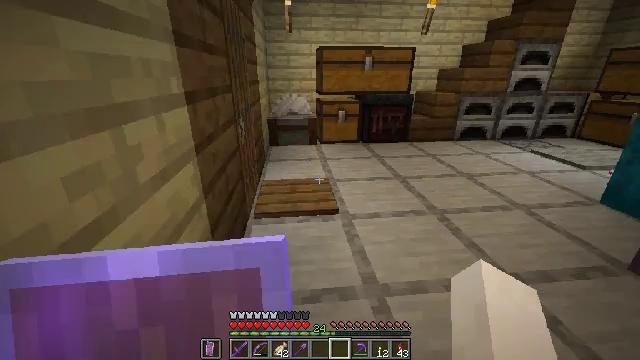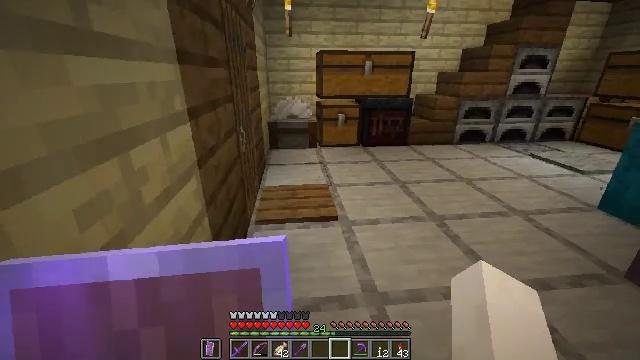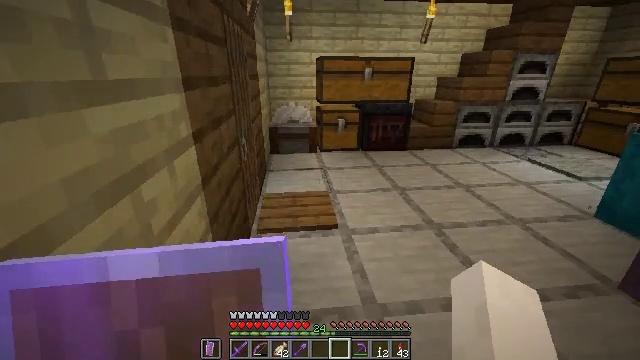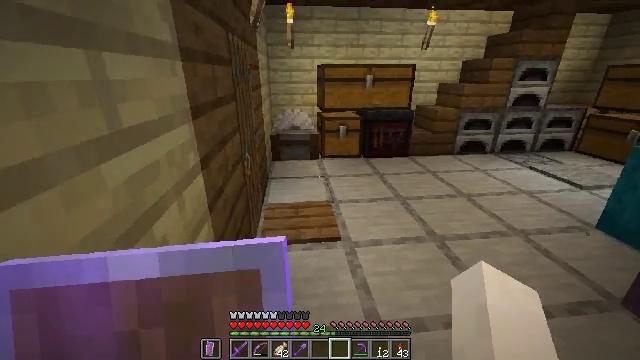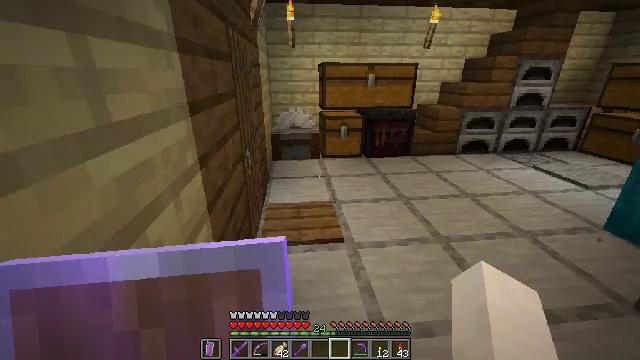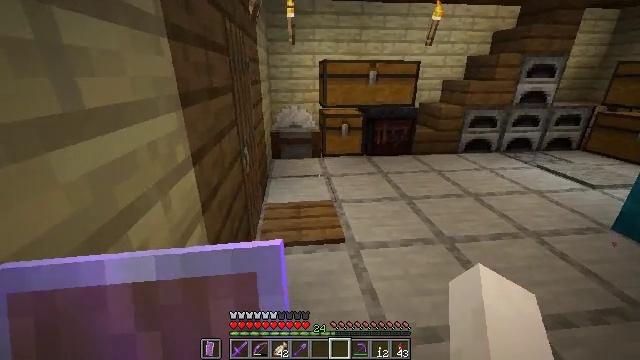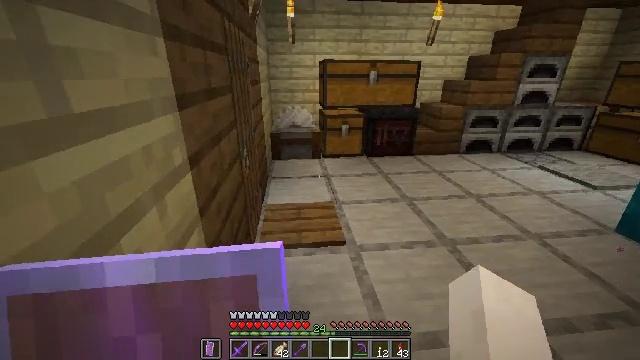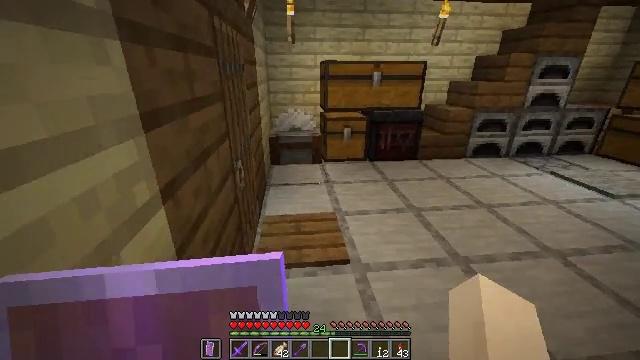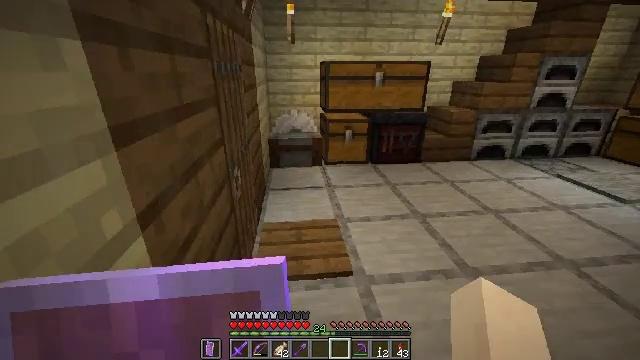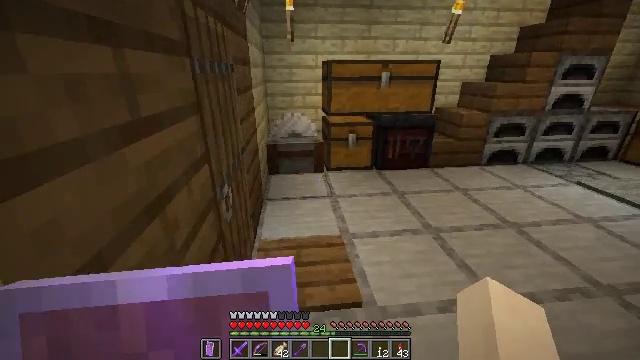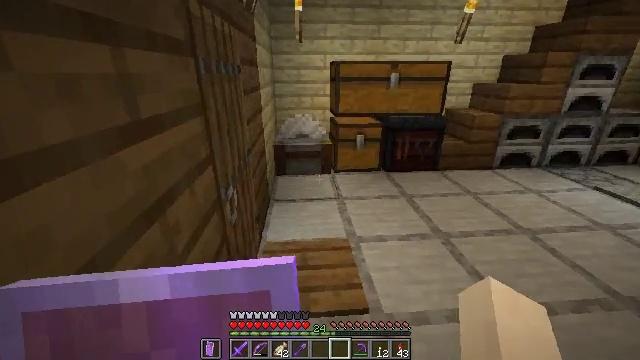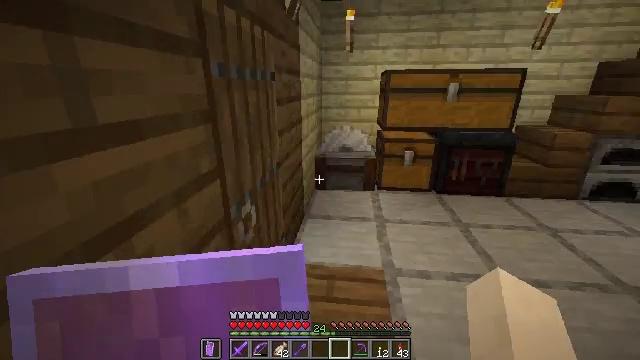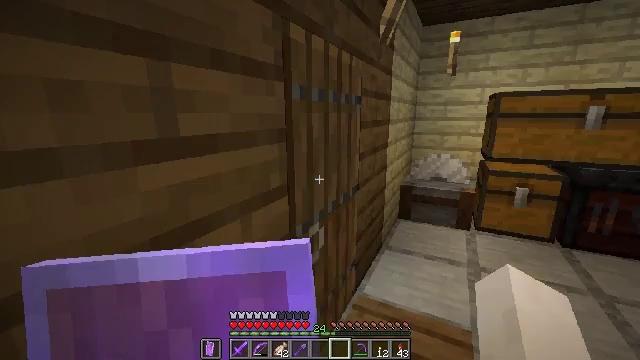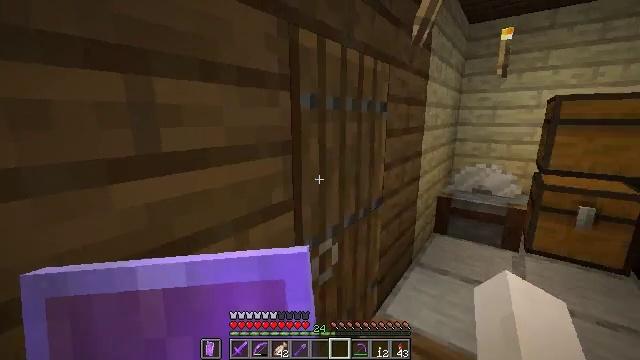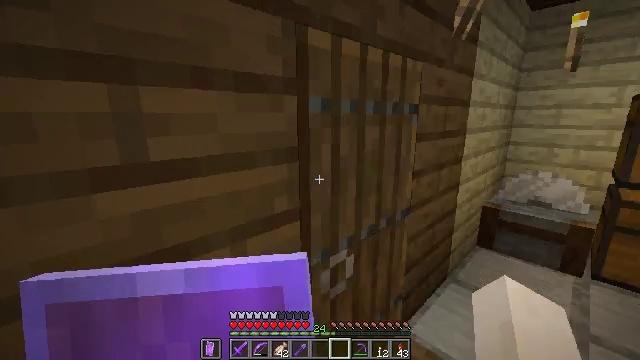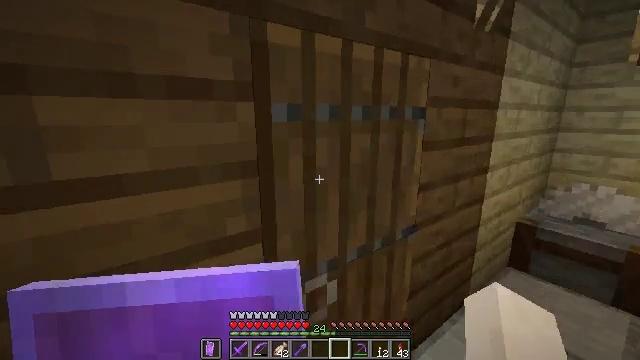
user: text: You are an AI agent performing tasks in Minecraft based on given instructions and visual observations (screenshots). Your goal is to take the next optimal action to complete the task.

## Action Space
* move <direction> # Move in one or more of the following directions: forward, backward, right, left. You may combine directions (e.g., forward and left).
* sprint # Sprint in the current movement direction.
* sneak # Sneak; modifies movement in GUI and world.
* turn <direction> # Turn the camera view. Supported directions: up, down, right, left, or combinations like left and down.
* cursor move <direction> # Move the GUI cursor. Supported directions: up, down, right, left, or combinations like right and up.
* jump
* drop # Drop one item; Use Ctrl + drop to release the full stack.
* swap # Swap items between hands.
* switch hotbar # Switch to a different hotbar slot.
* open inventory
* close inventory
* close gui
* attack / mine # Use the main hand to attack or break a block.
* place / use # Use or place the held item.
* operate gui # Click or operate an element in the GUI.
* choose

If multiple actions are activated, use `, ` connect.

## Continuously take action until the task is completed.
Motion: motion action
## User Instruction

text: Use the furnace to smelt stone into smooth stone.
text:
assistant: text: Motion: move forward and move left
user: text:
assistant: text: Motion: move forward
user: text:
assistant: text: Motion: move forward
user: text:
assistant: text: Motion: move forward
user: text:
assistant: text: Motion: move forward
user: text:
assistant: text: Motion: move forward
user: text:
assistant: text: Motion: move forward
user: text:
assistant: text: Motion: move forward
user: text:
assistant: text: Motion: move forward
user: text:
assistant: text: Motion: move forward and move right, turn left
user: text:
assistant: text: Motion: move forward and move right, turn left and up
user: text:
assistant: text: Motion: move forward and move right, turn left and up
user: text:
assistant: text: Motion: move forward and move right, turn left
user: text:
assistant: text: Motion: move forward and move right, turn left
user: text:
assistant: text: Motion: move forward and move right, turn left
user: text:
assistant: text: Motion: move forward, turn left and up
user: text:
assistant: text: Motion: move forward, turn left
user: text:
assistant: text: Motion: move forward
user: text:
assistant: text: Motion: move forward
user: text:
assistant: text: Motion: move forward
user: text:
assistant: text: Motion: move forward
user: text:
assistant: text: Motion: move forward
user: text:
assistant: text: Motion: move forward
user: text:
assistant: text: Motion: no_op
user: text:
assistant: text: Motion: no_op
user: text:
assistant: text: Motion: no_op
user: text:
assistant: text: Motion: no_op
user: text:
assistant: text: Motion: move left
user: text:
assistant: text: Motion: move left
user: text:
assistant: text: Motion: move left